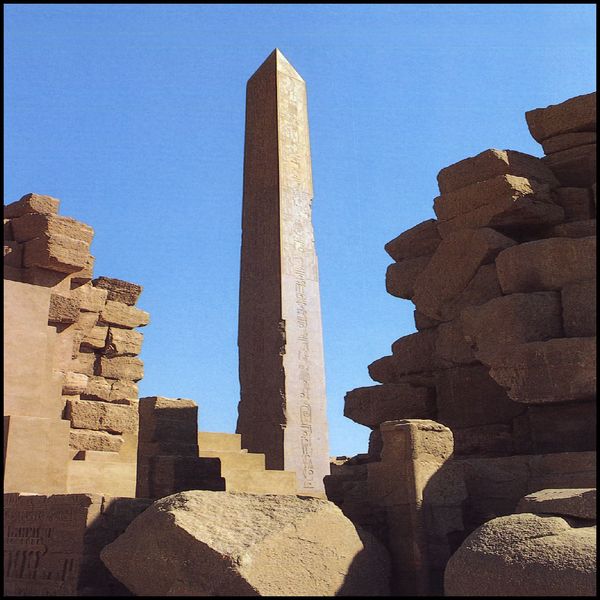
Titel: Obelisk der Hatschepsut
Standort: Karnak (Afrika - Ägypten)
Schlagwörter: blau, gestein, himmel, sand, braun, säule, stein, steine, relief, schrift, mauer, geröll, treppe, inschrift, stufen, foto, ruine, antike, kaputt, obelisk, zerstört, platten, ägypten, fund, hieroglyphen, hyroglyphen, runien